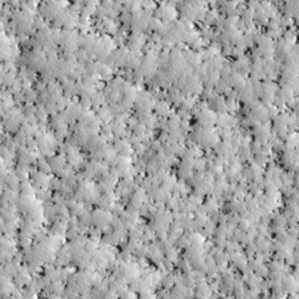
Label: non_frost